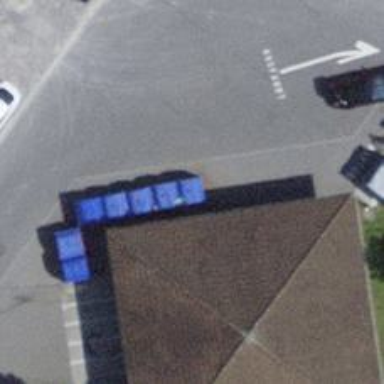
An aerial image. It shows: Recycling container in the area designated for recycling.